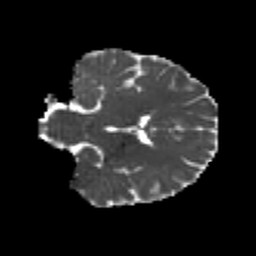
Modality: MD
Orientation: coronal
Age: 24
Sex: male
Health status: healthy
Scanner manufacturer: philips
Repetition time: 7.388 s
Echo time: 0.08599 s